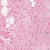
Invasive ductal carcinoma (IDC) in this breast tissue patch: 0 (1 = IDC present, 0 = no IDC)